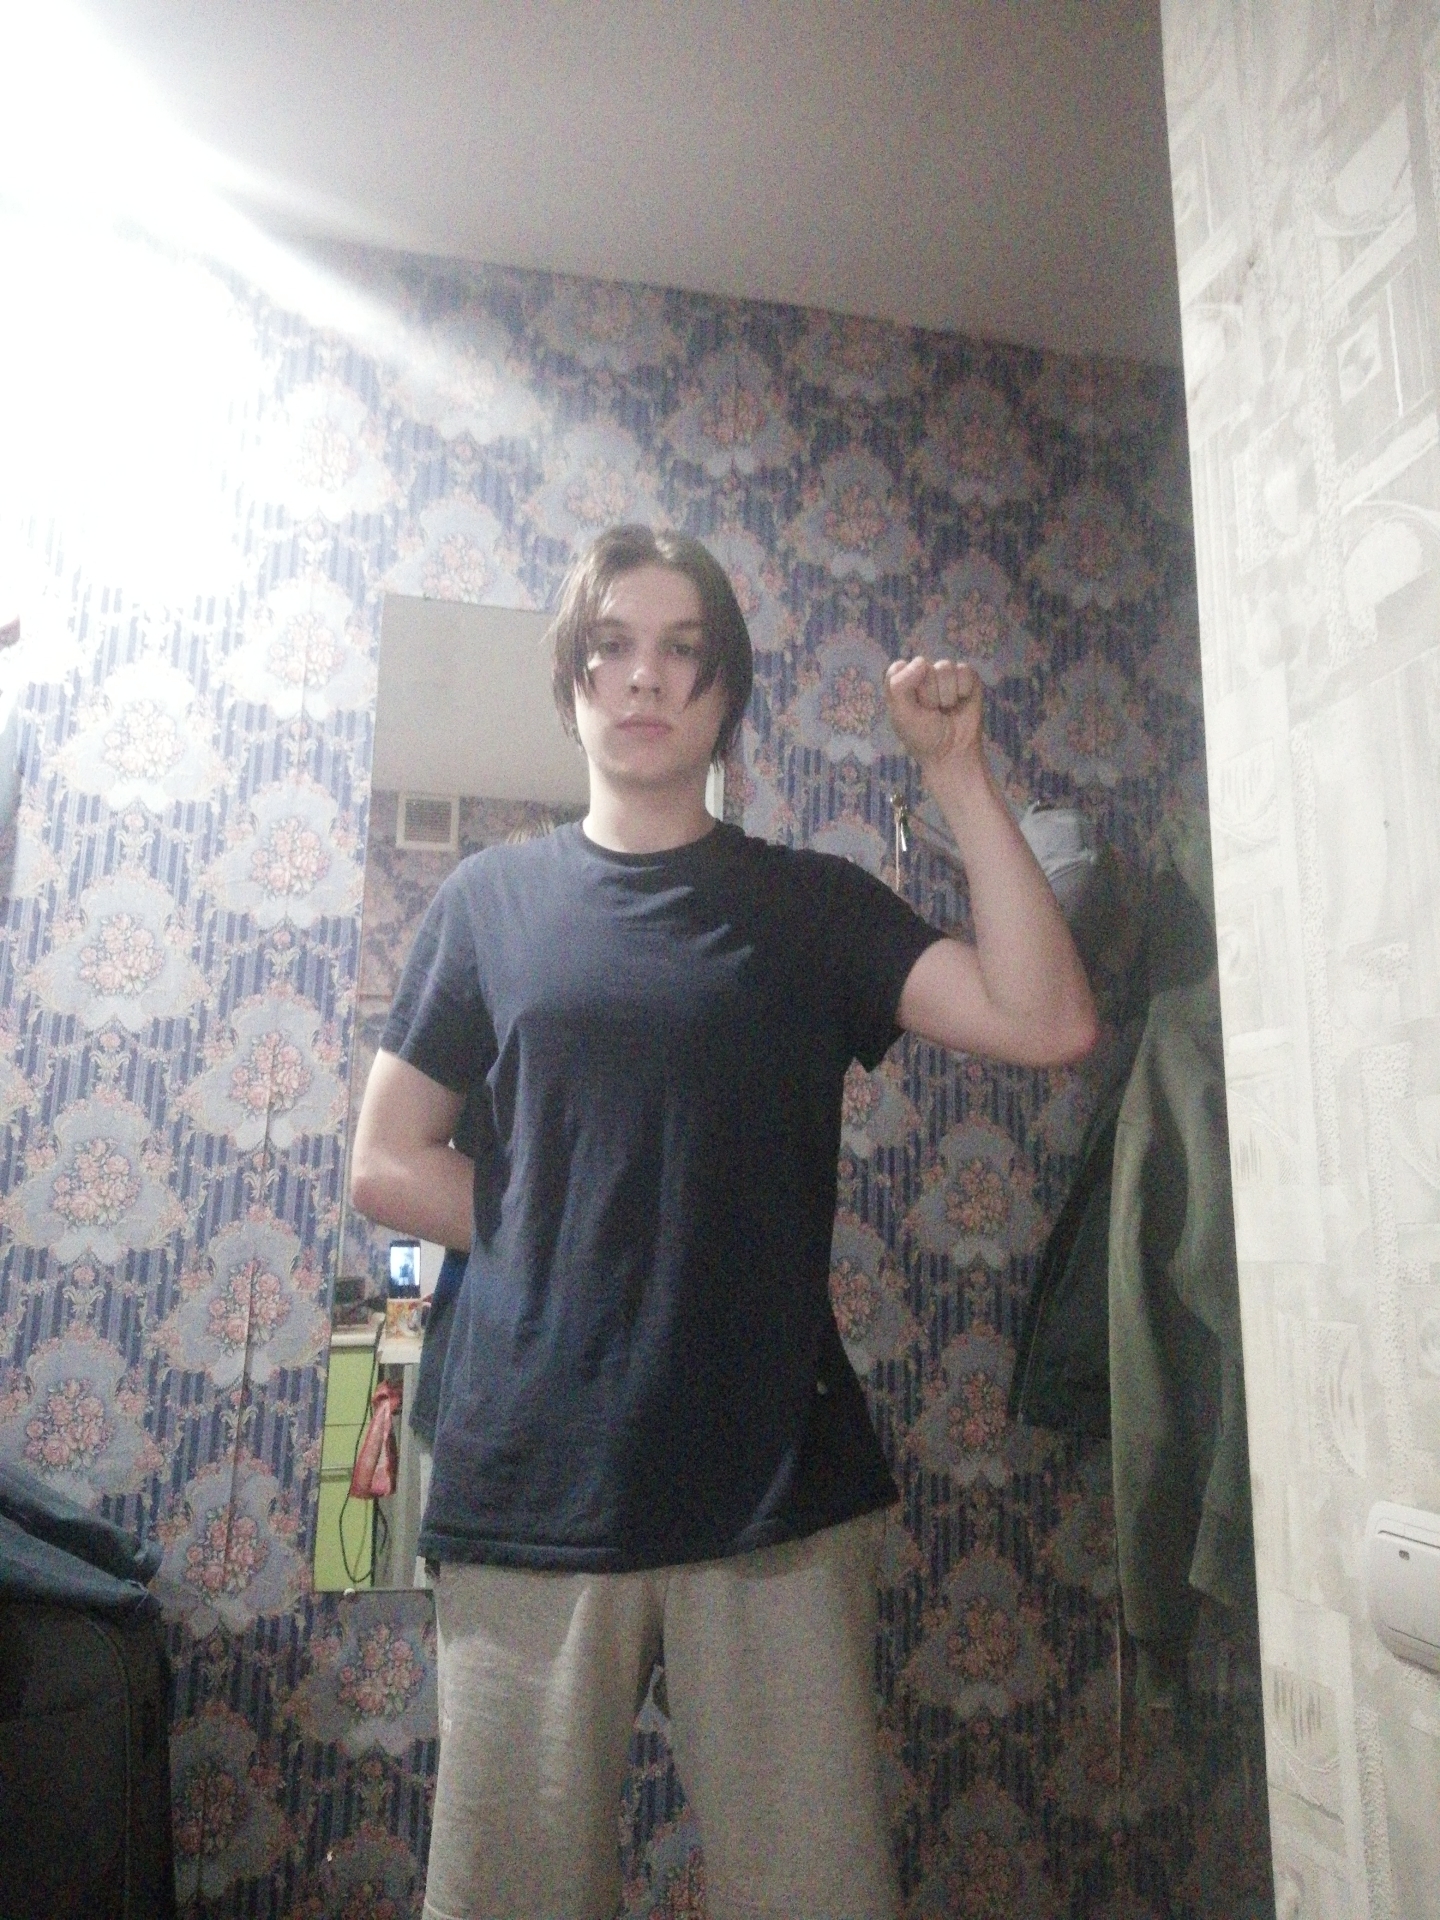
Label: noise